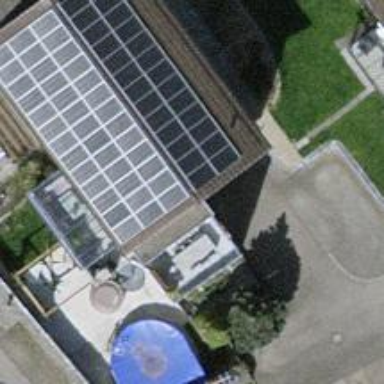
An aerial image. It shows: Solar power generator with photovoltaic panels.